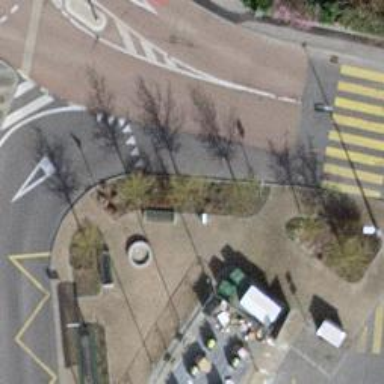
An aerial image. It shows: Fountain.